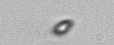
Label: nanoplankton_mix